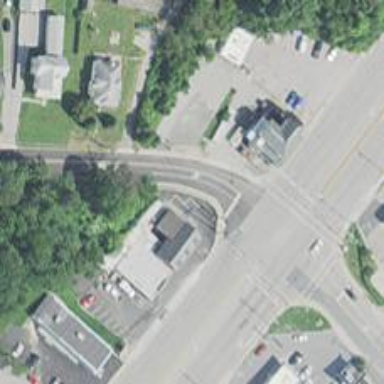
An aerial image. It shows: Unmarked crossing on footway.